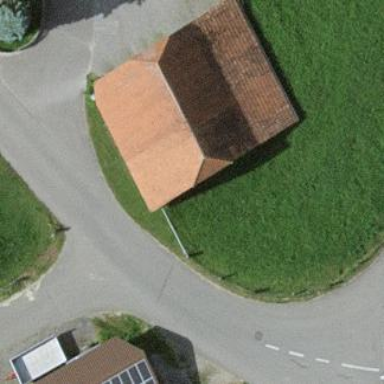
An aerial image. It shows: Barn.